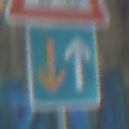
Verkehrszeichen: VorrangVorGegenverkehr
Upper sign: RadverkehrLinks
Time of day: Midday
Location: Outdoor (Urban)
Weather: Clear
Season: NotSpecified
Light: Natural